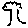
Label: tree